Field crop: maize
Growth stage: 2
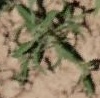
Species: atriplex